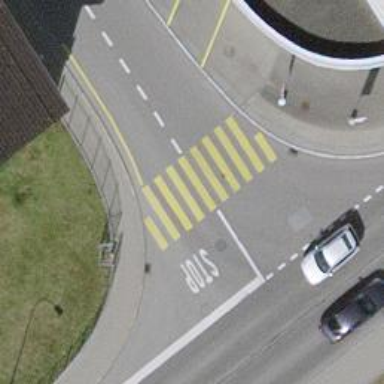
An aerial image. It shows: Uncontrolled zebra crossing with notable zebra markings.